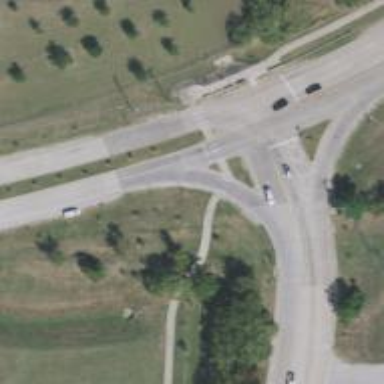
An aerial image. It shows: Secondary link road.